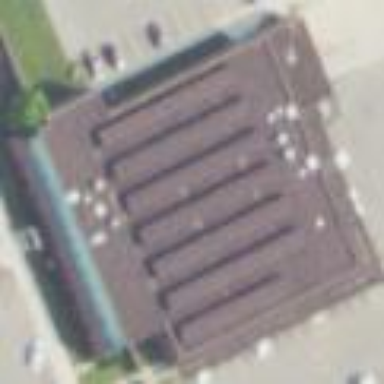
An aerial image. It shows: Building that serves as post office.